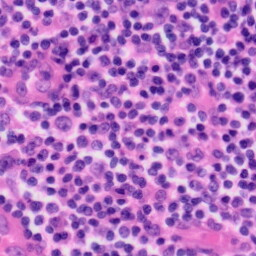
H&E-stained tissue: Tonsil